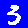
Digit: 3